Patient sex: M
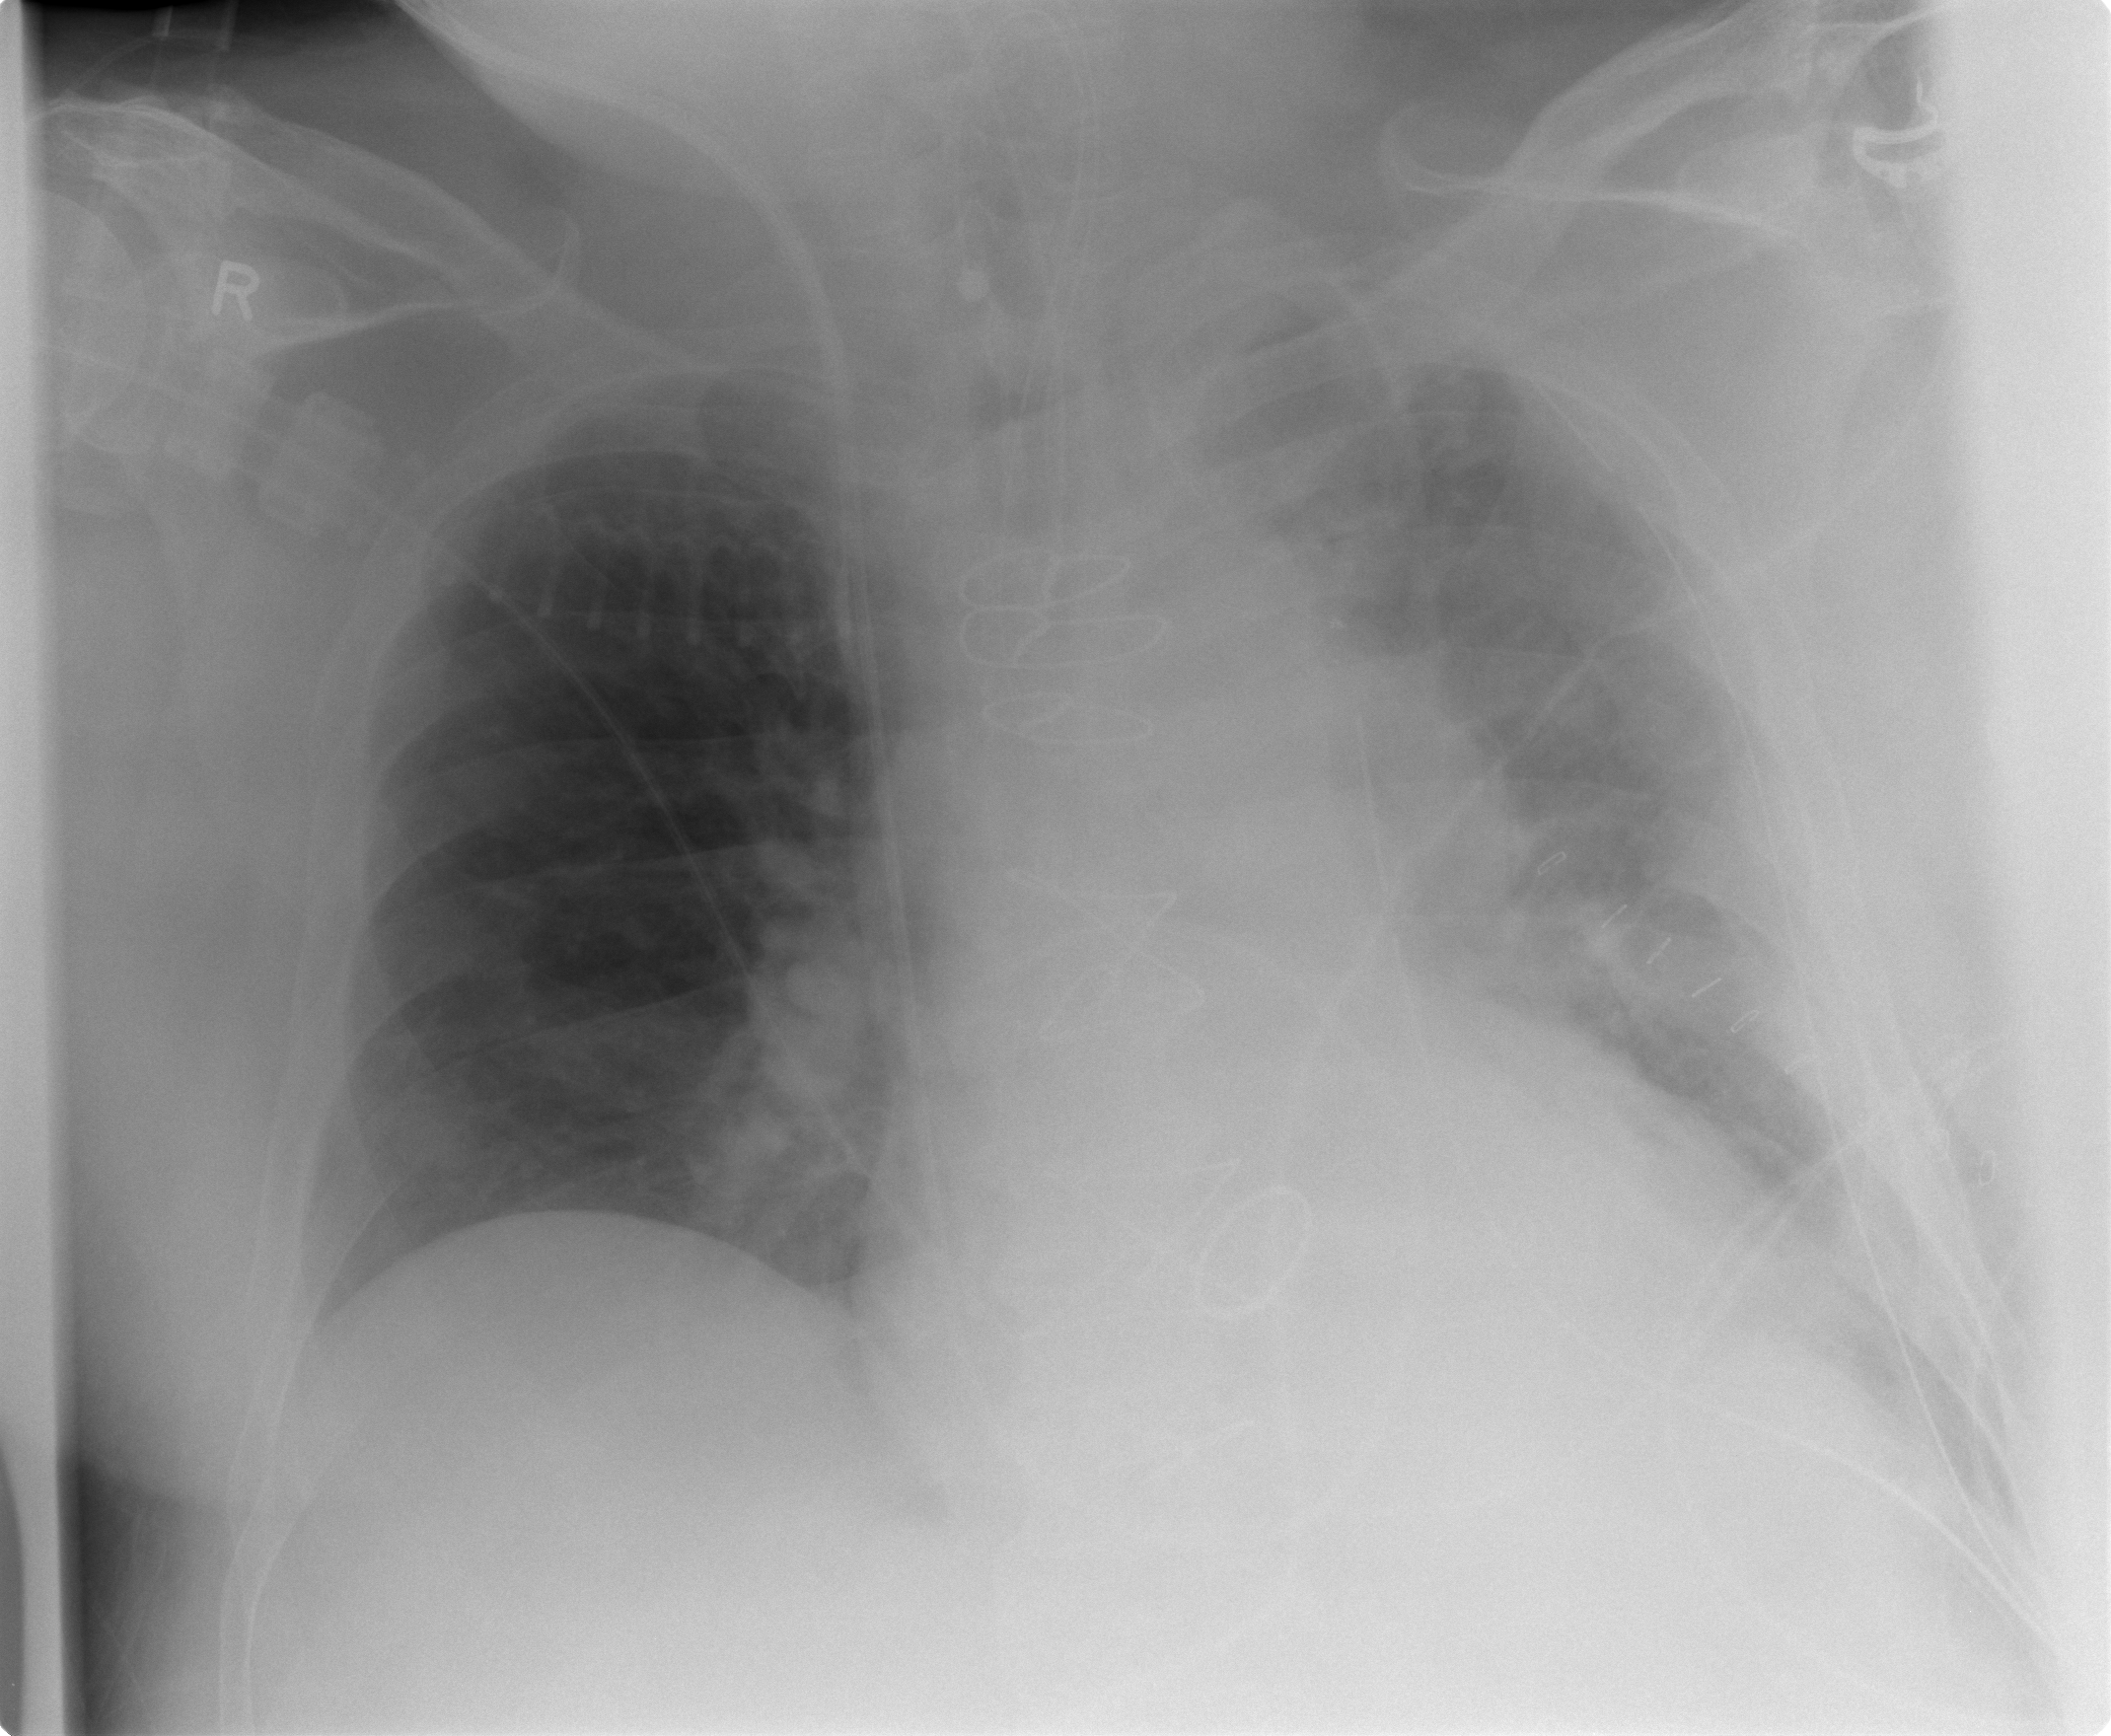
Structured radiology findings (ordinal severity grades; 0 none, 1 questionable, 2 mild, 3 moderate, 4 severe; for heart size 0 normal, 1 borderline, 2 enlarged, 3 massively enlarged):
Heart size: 2
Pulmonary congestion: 2
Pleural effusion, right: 0
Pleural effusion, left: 3
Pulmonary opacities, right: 0
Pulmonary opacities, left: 0
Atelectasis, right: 2
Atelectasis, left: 2